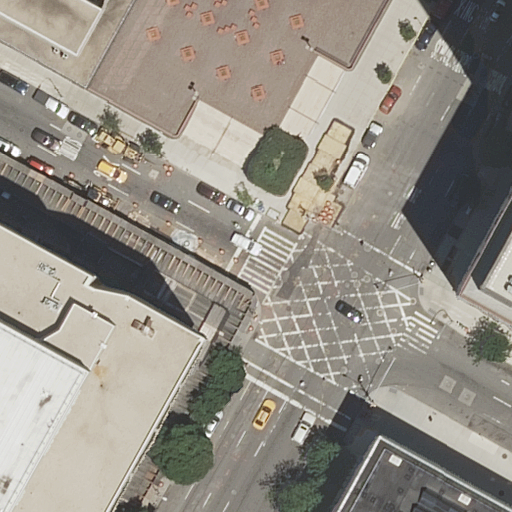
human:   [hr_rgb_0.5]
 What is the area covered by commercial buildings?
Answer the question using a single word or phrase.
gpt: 0m2

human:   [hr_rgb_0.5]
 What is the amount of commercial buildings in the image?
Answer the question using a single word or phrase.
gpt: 0

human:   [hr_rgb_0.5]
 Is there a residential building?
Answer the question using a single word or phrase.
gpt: yes

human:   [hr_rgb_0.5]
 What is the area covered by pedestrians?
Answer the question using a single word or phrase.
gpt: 710m2

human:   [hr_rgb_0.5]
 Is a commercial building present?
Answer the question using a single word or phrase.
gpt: no

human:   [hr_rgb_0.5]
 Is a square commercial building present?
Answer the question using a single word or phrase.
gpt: no

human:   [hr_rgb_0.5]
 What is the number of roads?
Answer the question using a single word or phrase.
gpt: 3

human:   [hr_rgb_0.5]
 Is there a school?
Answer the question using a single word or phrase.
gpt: yes

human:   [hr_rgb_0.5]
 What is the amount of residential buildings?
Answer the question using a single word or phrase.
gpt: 3

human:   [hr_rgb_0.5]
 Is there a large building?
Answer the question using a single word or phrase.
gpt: yes

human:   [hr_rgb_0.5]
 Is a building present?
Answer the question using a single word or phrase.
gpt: yes

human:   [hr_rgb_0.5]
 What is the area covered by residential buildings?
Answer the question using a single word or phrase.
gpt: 7299m2

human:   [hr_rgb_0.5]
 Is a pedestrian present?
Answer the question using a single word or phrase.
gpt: yes

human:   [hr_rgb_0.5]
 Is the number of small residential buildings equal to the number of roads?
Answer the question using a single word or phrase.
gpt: no

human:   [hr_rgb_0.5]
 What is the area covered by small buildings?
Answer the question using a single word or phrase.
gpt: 0m2

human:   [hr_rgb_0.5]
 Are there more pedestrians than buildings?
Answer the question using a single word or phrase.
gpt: no

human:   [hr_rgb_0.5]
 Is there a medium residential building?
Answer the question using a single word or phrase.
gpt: yes

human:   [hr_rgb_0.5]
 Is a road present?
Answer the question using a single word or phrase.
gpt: yes

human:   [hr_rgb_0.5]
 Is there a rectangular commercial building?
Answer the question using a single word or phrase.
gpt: no

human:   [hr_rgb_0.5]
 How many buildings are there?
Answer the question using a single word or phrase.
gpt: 4

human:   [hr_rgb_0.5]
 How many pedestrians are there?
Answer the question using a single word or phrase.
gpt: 1

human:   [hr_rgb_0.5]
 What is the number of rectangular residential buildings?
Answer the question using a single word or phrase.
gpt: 1

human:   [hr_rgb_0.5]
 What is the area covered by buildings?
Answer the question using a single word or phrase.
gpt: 7688m2

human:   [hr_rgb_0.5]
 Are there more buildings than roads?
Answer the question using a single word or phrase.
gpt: yes

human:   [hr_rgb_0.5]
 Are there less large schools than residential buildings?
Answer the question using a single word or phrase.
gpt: yes

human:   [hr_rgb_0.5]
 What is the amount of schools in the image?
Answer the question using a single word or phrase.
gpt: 1

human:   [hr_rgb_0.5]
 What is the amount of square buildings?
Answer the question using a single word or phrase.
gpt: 0

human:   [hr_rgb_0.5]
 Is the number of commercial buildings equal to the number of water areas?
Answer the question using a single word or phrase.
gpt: yes

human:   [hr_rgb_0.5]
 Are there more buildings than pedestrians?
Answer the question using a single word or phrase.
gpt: yes

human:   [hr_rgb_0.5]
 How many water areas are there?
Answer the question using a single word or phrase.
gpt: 0

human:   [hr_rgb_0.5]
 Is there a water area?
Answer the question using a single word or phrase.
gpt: no

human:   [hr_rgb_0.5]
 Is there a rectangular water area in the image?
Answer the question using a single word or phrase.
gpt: no

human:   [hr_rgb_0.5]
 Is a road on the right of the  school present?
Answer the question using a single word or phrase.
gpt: yes

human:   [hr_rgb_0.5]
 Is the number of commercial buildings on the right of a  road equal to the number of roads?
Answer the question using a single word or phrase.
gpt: no

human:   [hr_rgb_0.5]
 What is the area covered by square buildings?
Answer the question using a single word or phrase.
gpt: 0m2

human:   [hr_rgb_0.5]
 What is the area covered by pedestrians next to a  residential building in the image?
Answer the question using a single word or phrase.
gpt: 710m2

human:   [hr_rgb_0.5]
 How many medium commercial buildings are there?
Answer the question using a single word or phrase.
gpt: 0

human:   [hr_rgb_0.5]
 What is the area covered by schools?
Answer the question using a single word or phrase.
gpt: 389m2

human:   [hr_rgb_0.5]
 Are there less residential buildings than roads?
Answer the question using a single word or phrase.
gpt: no

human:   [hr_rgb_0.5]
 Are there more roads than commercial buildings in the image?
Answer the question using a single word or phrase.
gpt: yes

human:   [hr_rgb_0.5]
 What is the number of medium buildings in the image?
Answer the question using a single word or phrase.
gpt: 2

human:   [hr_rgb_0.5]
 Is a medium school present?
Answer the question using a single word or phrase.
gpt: yes

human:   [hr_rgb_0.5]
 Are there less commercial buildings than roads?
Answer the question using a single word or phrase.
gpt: yes

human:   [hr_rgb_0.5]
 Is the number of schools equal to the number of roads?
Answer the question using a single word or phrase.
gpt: no

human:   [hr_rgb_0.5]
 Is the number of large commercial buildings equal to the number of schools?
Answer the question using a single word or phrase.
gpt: no

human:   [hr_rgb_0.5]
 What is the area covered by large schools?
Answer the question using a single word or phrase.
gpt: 0m2

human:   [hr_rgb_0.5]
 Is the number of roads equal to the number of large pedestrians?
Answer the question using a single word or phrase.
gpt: no

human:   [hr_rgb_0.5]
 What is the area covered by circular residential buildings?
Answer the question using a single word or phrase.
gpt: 0m2

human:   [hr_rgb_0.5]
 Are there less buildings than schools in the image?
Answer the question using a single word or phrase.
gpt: no

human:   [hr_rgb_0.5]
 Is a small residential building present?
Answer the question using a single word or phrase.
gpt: no

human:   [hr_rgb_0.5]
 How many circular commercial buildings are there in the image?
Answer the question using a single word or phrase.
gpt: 0

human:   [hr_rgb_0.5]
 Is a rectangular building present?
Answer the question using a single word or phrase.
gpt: yes

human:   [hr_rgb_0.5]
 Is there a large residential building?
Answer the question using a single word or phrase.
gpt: yes

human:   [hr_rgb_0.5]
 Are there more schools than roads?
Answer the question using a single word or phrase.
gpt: no

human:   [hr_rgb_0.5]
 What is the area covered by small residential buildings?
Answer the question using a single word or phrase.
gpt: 0m2

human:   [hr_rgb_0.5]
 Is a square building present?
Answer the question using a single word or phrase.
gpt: no

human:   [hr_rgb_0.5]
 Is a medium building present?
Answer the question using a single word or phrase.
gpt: yes

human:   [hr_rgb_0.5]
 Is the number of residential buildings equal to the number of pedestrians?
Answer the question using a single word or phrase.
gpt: no

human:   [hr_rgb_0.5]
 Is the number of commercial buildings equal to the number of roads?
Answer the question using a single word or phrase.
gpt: no

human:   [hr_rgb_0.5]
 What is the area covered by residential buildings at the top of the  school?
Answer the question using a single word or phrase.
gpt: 1639m2

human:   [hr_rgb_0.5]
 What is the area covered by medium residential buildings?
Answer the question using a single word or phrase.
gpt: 119m2

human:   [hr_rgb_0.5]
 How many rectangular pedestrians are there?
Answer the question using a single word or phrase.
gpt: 0

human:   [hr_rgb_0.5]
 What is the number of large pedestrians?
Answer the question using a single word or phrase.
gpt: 1

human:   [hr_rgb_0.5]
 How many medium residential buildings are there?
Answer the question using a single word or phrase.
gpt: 1